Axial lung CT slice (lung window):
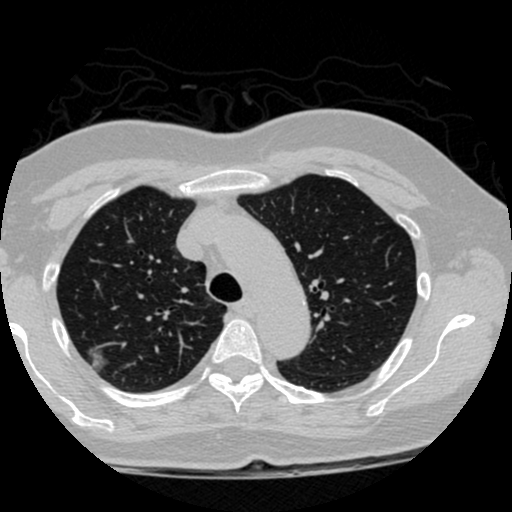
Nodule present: yes
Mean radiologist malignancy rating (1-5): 3.333